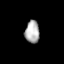
Tissue: lung
Cell type: Endothelial cells
Senescence score: 0.5474
Nuclear area (px): 319
Mean DAPI intensity: 173.74